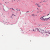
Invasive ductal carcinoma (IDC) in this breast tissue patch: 0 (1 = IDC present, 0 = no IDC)